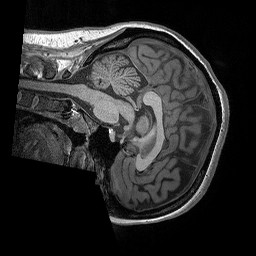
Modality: T1w
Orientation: sagittal
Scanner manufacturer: siemens
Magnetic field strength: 3 T
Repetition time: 2.3 s
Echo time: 0.00298 s